Question: Please have a look at the following Plunker project.
I want to keep a list of items in a service which multiple controllers can access. In this example when you select a surname it will come up in the list. However if you set a second name the list is cleared. I just cabn't figure out the logic in the $scope.$watch
Users should also be able to select the "please choose" option to remove the name from the list. Then you should see a list of all items which have a last name selected. As in the image the list below should read:
- -
<URL>
I'm still looking at this I just had to abstract it away from my code in case I was doing something wrong there.

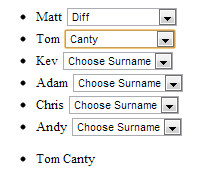
Answer: You should save the names and surnames using a hash. Here there is the edited plunkr:
<URL>
The fact is that you need to trace, for each name, the assigned surname. Otherwise, you are not able to remove it from the list once you assign a new one.